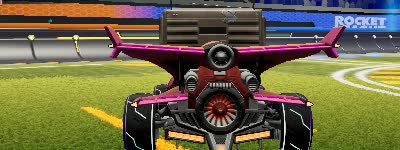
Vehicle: aftershock